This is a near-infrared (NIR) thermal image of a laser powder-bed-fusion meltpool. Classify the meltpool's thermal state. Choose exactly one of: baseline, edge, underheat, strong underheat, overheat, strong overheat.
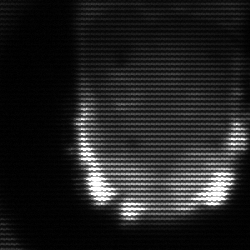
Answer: baseline